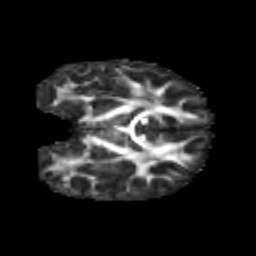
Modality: FA
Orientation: coronal
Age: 7
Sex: male
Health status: healthy